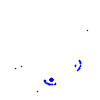
Particle: proton